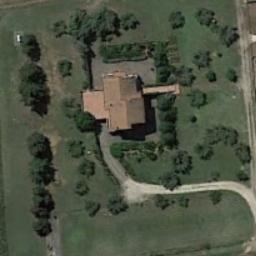
Label: residential